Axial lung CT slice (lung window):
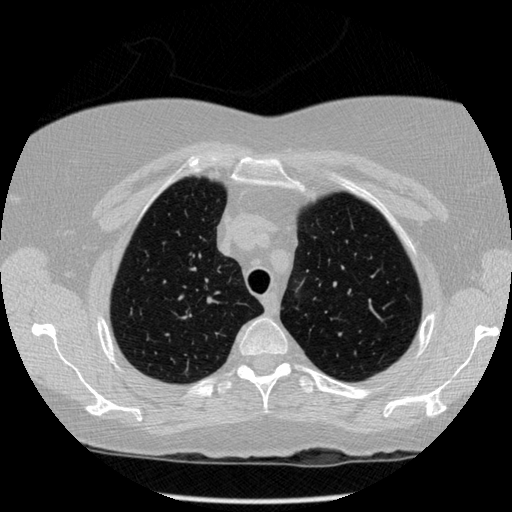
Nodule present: no